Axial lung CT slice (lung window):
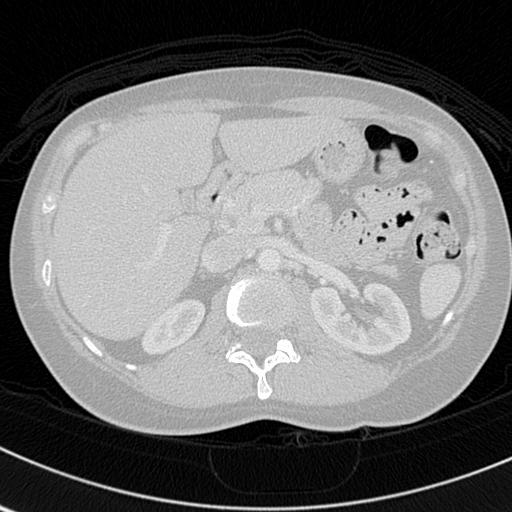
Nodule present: no